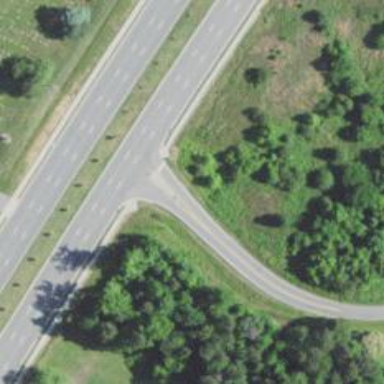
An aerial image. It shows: Unmarked crossing on the road.